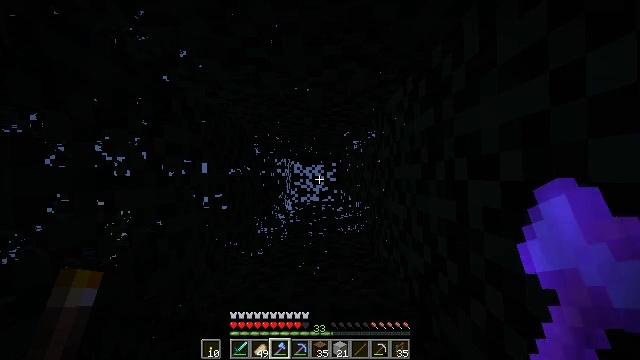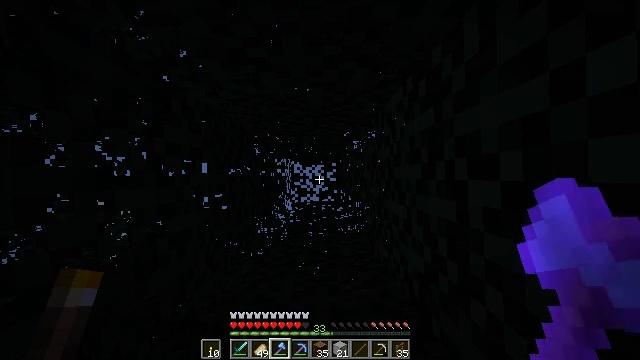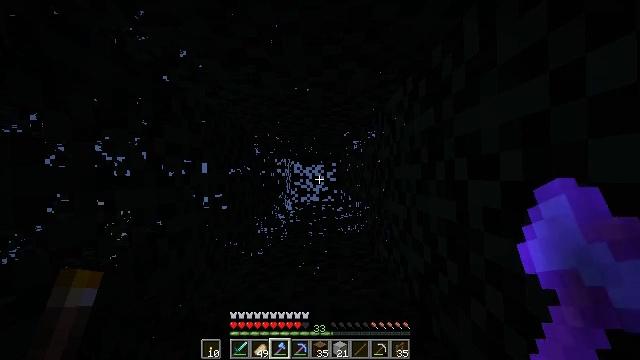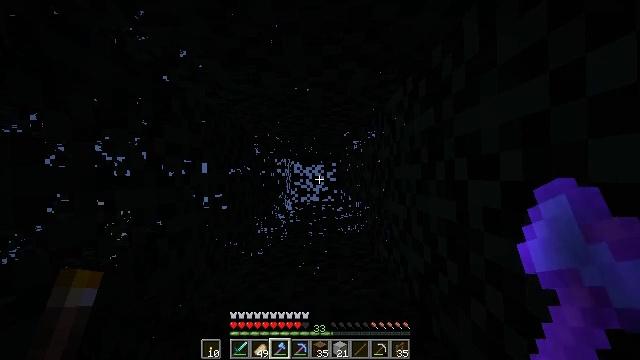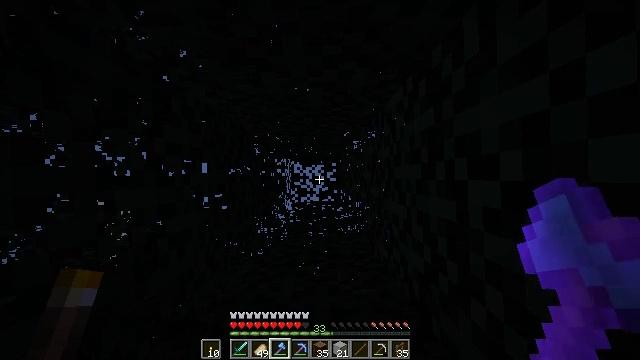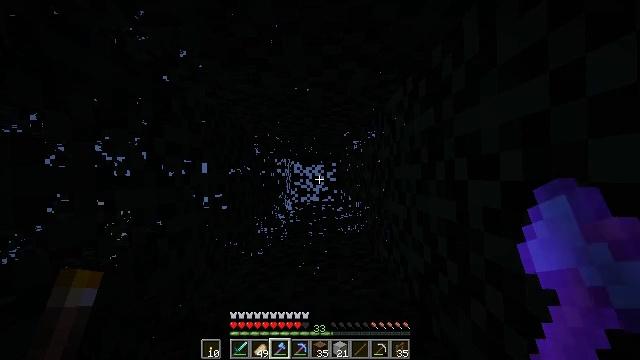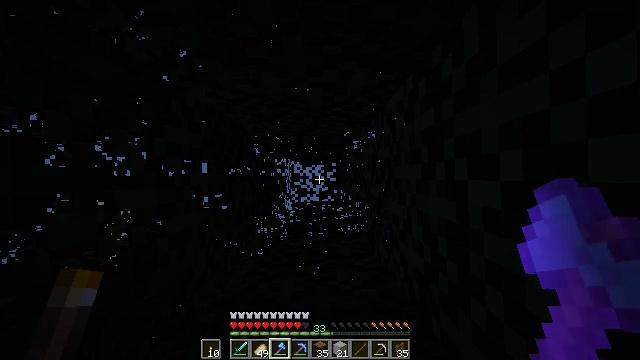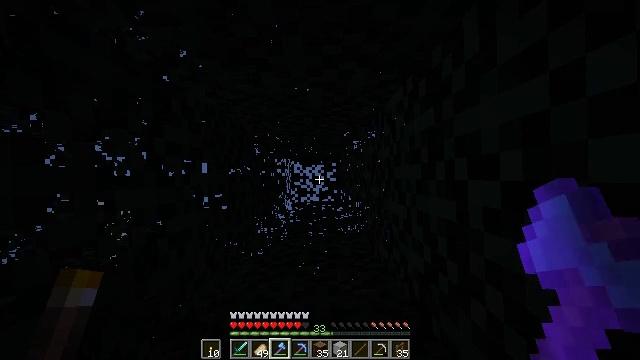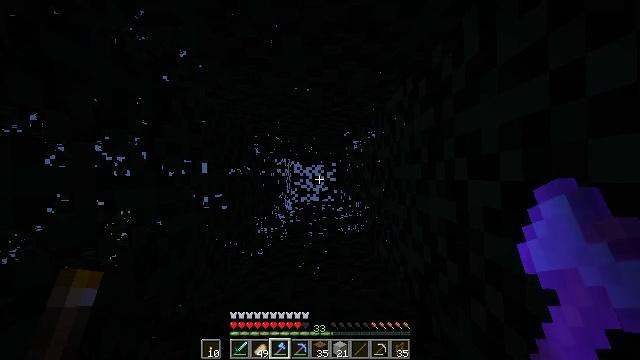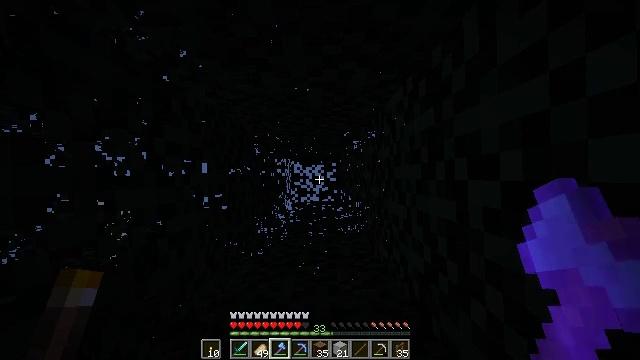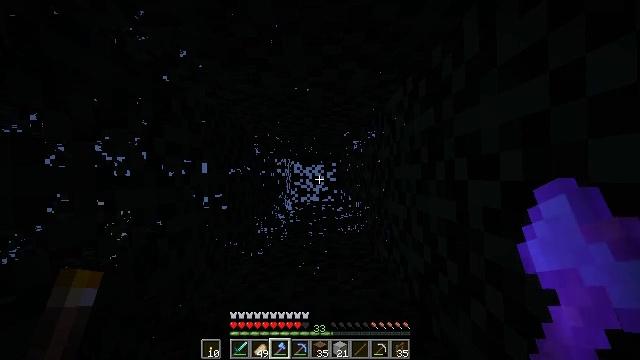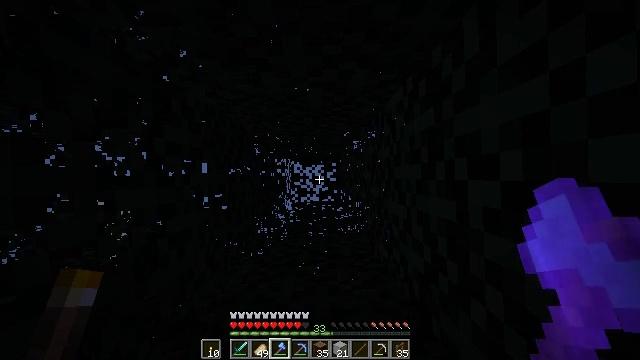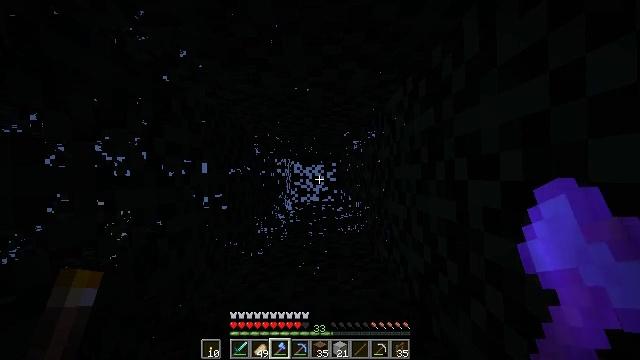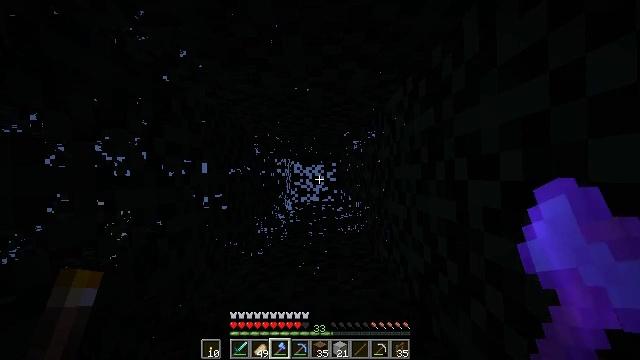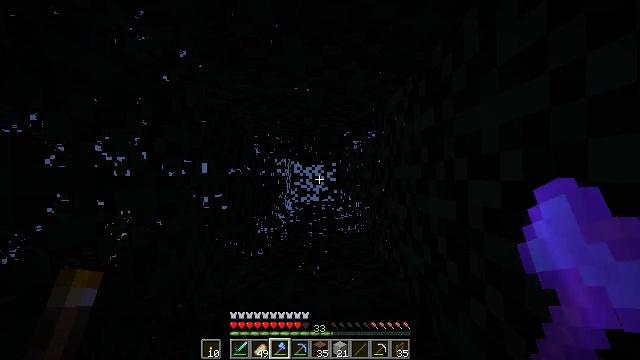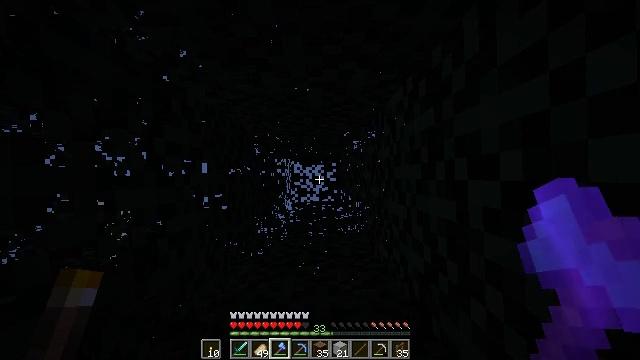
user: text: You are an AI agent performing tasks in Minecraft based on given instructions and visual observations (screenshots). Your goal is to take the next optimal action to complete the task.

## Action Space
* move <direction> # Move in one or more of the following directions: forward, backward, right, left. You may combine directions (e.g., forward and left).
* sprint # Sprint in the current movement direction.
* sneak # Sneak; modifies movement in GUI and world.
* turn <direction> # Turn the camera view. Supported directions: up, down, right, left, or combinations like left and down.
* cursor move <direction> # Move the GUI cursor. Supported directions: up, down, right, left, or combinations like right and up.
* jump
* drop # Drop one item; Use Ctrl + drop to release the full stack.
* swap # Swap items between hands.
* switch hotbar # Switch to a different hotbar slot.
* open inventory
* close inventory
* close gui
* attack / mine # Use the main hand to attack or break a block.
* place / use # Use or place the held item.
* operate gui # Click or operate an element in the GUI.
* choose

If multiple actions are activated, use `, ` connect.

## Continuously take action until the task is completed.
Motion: motion action
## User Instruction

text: Retrieve the brown bed.
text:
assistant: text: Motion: no_op
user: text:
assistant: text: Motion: no_op
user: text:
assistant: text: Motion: no_op
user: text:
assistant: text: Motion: no_op
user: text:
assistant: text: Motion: no_op
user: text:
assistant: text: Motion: no_op
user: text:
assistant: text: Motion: no_op
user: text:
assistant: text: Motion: no_op
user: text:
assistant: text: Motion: no_op
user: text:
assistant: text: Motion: no_op
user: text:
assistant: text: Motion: no_op
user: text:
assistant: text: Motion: no_op
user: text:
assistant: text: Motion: no_op
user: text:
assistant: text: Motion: no_op
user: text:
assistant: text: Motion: no_op
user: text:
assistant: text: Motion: no_op
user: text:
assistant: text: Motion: no_op
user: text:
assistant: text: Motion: no_op
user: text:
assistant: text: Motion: no_op
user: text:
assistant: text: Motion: no_op
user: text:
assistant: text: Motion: no_op
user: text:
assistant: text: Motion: no_op
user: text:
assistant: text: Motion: no_op
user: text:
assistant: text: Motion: no_op
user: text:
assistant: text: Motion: no_op
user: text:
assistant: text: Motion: no_op
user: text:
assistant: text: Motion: no_op
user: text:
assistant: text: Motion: no_op
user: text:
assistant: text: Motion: no_op
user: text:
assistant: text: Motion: no_op